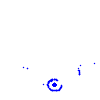
Particle: kaon